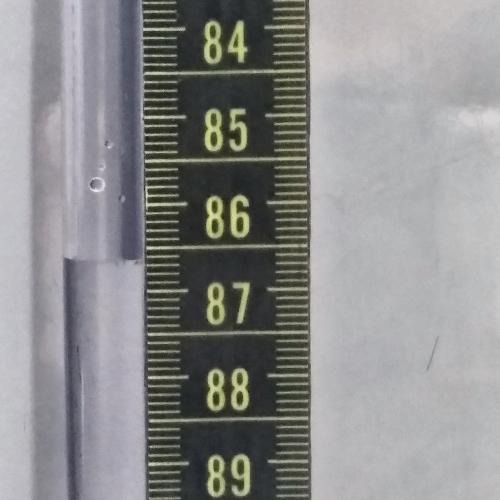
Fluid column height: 86.6 cm